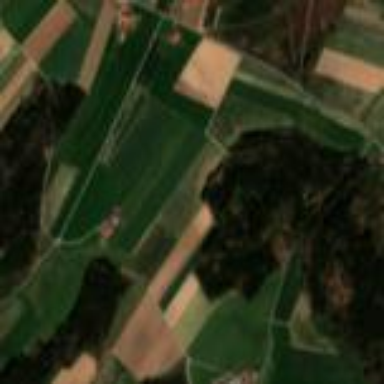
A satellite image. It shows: Picturesque farmland scene.